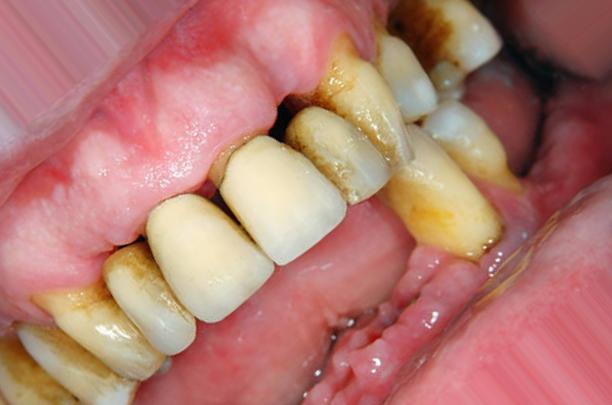
Condition: Tooth Discoloration